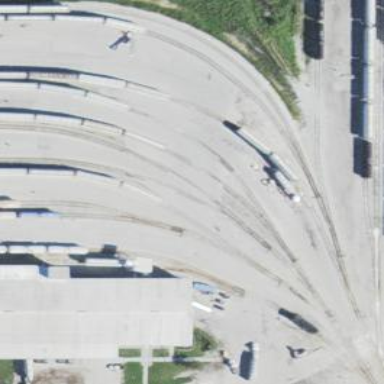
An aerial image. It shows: Railway spur service.